Interaction volume radius: 5 \u00c5
Interaction volume height: 30 \u00c5
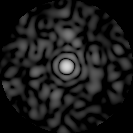
Disorder parameter: 0.8245